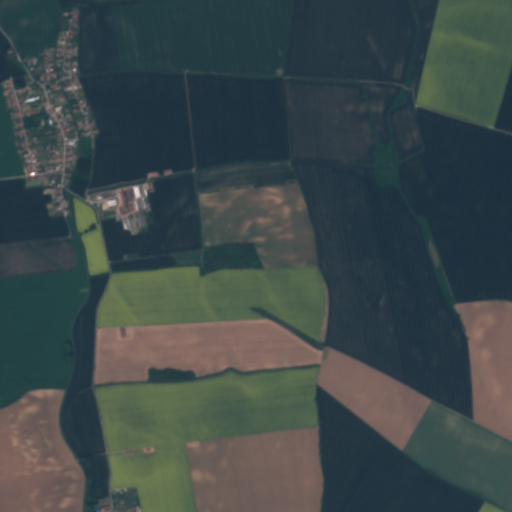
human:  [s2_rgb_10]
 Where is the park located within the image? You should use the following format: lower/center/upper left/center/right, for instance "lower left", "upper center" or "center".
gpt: The park is located in the upper left of the image.
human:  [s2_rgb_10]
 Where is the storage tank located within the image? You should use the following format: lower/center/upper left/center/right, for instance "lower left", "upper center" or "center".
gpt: The storage tank is located in the center left of the image.
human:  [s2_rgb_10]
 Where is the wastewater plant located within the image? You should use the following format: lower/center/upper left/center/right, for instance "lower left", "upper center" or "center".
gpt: The wastewater plant is located in the center left of the image.
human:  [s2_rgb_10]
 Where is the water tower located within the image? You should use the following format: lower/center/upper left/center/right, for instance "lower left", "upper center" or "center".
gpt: The water tower is located in the center left of the image.
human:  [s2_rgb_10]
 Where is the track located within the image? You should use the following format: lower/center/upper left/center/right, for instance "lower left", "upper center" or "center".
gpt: There is no track in the image.